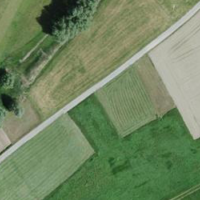
EUNIS habitat code: 24
Species observed at this site:
Milvus milvus
Motacilla alba
Passer montanus
Lanius collurio